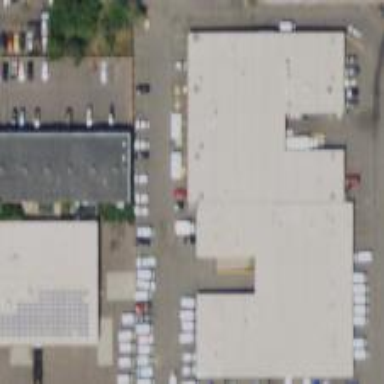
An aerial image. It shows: Commercial building.